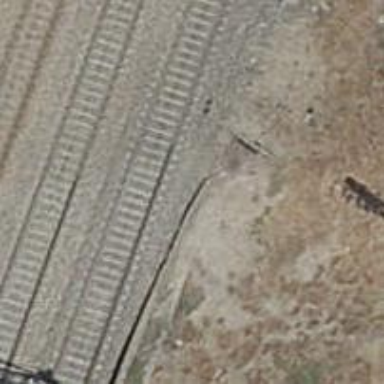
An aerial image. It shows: Bridge over electrified railway with contact lines.